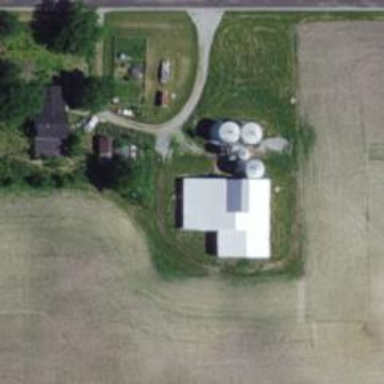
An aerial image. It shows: Silo.